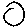
Label: circle